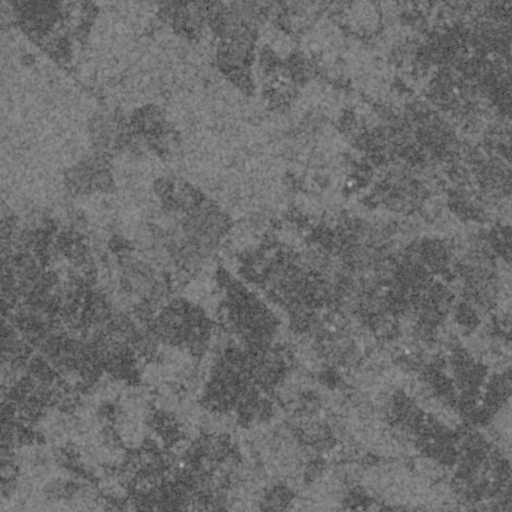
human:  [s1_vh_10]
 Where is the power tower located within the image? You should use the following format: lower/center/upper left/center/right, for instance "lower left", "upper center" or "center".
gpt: The power tower is located in the upper left of the image.
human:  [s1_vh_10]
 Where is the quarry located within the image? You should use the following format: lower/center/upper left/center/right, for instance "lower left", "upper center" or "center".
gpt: There is no quarry in the image.

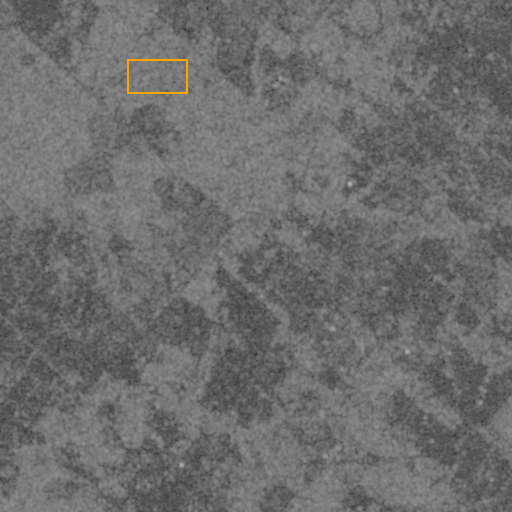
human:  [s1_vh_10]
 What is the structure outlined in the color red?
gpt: There is no red outline.
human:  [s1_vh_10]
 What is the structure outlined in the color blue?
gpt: There is no structure outlined in blue.